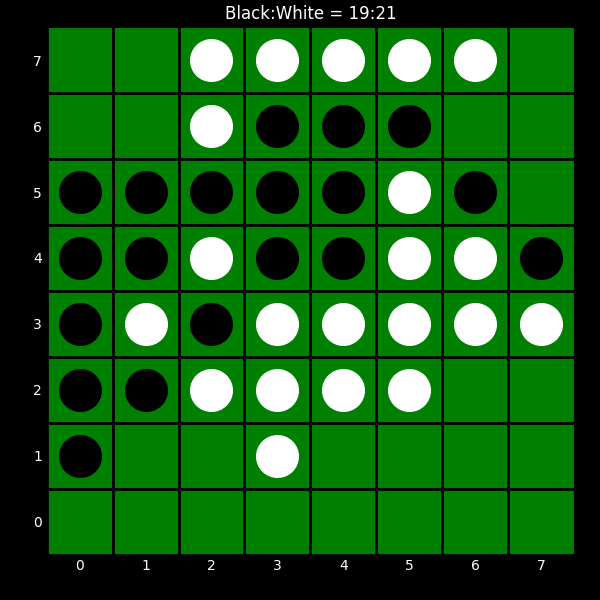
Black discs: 19
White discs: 21